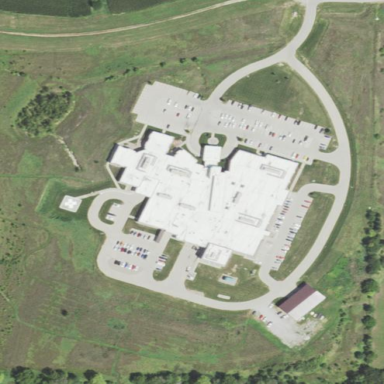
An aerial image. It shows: Healthcare facility identified as hospital.